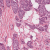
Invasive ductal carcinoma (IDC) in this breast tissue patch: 1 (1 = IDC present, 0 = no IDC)